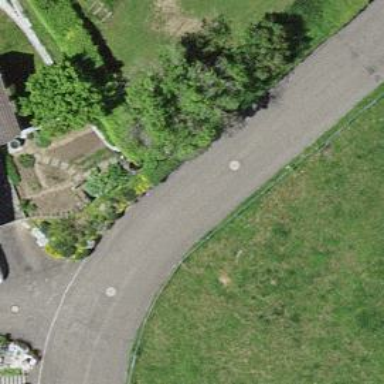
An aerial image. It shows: Paved residential road.